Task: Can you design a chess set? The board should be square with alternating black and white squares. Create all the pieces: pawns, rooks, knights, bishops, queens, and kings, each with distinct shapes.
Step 5536:
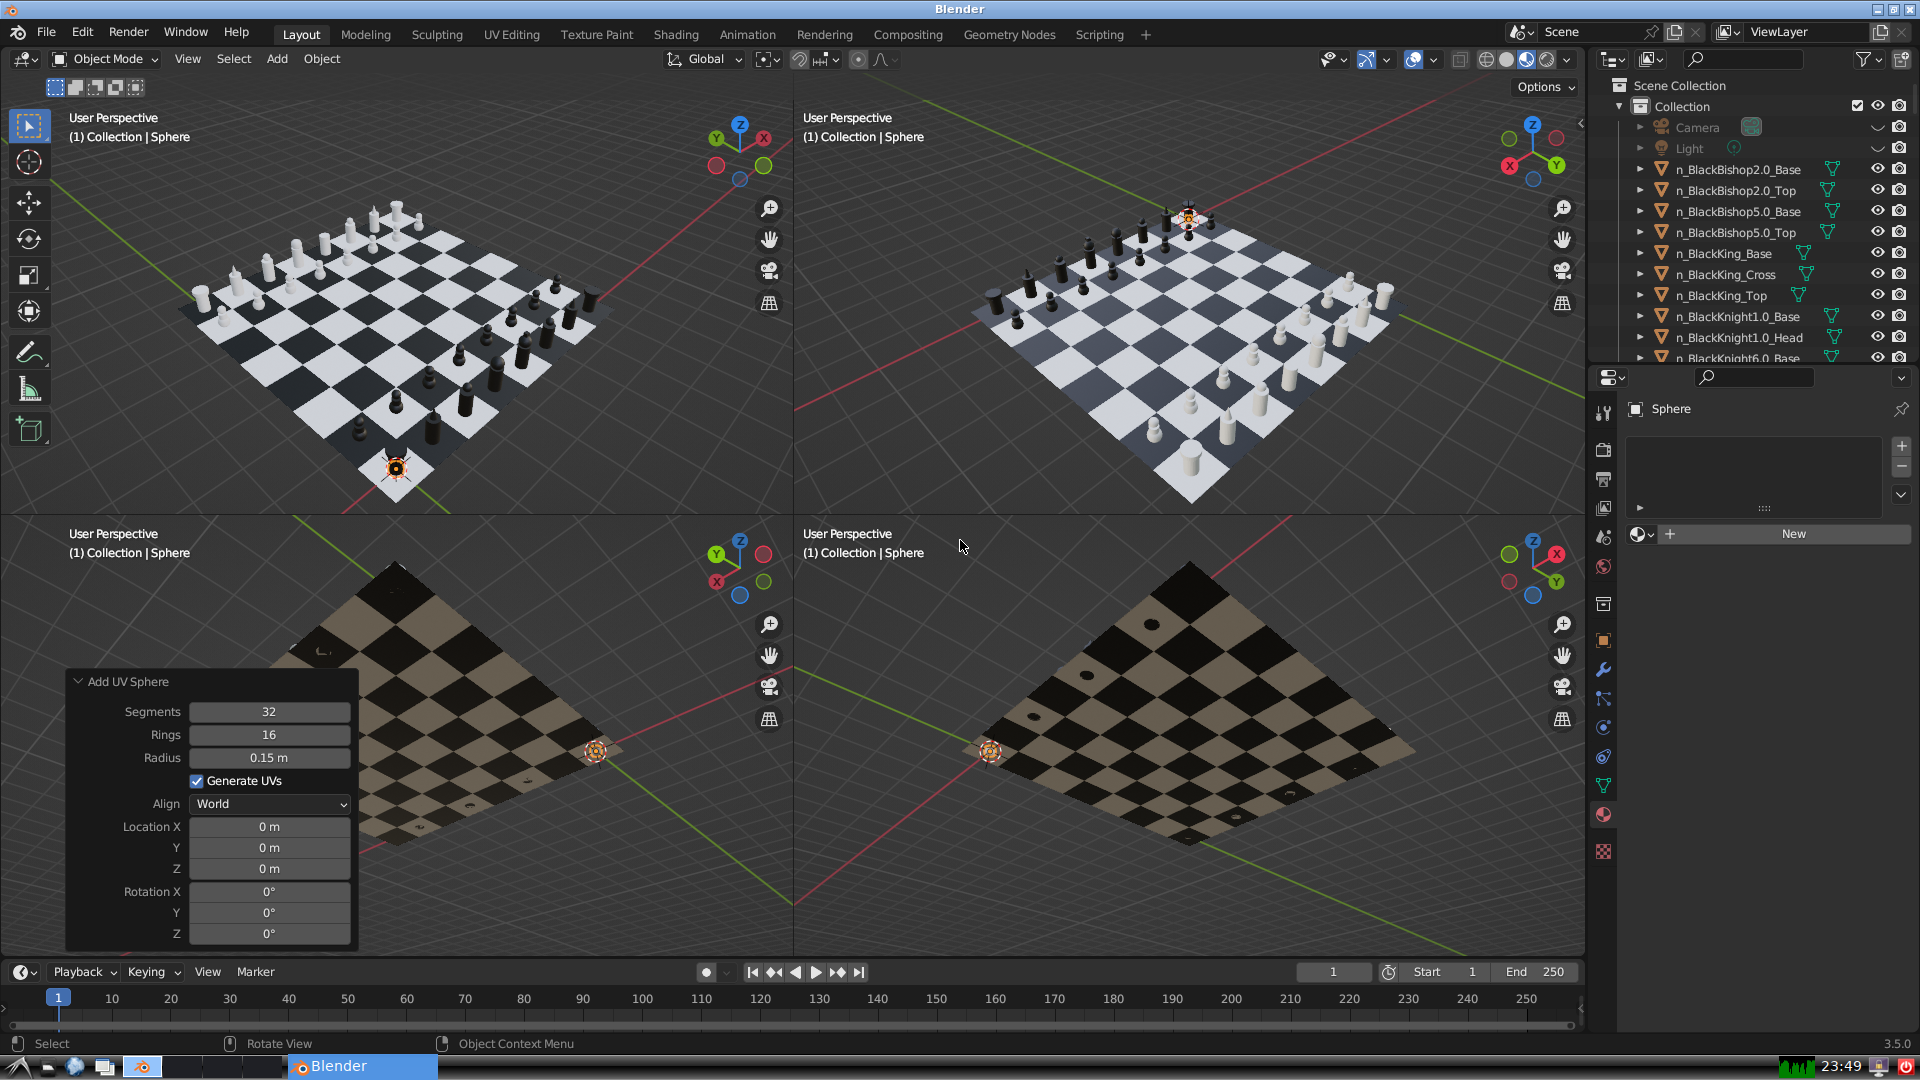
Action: {"mouse_move": [270, 827]}